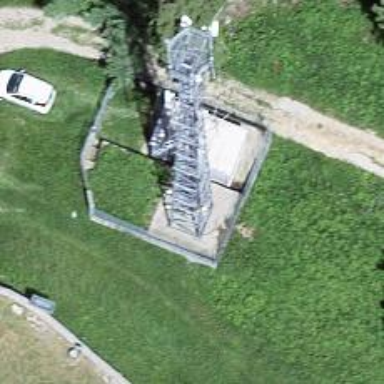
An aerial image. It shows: Communications tower.